Interaction volume radius: 5 \u00c5
Interaction volume height: 10 \u00c5
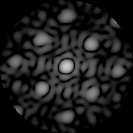
Disorder parameter: 0.3459